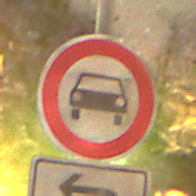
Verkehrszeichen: VerbotKraftwagen
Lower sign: RichtungsangabeDurchPfeile2
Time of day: Night
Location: Outdoor (Suburban)
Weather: Clear
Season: NotSpecified
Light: Artificial